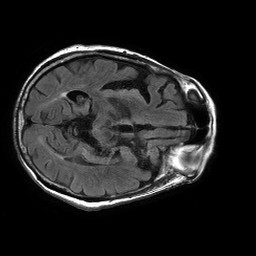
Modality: FLAIR
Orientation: axial
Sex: female
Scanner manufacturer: philips
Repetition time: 11 s
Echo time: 0.125 s